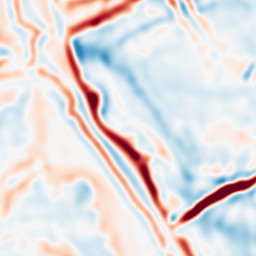
Category: multiscale
Decomposition family: log
Decomposition parameters: sigma: 5
Upsampling method: quartic
Upsampling parameters: scale: 4
Upsampling scale: 4